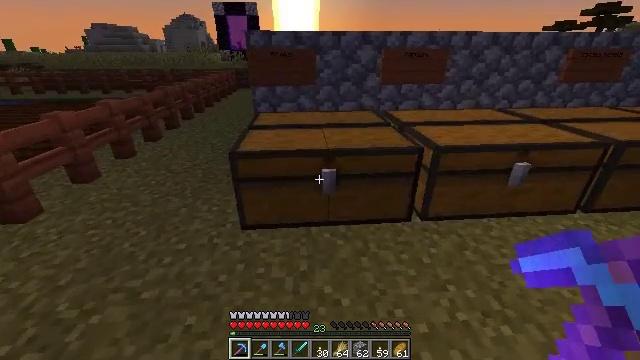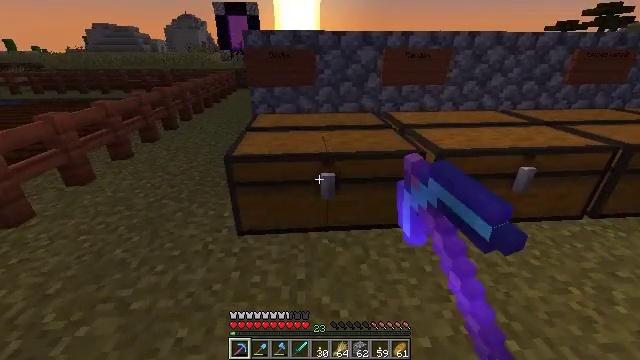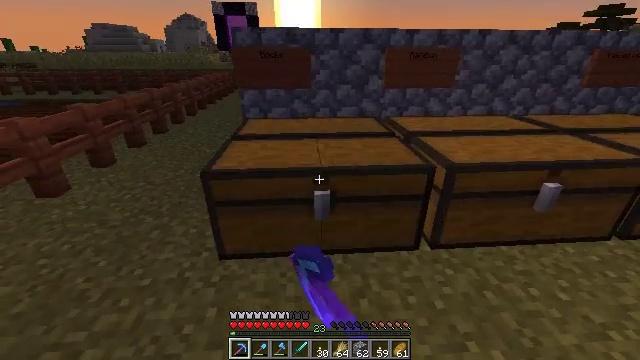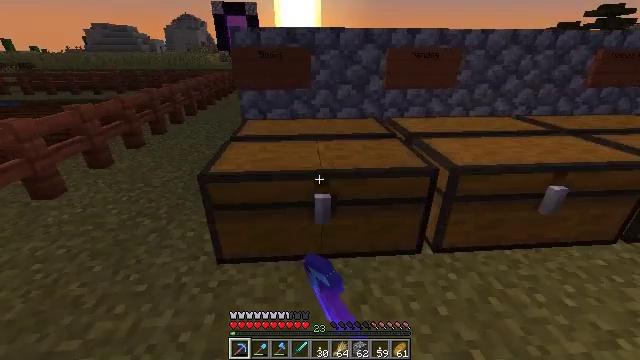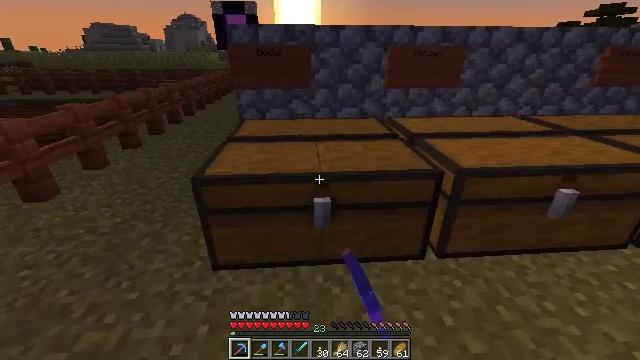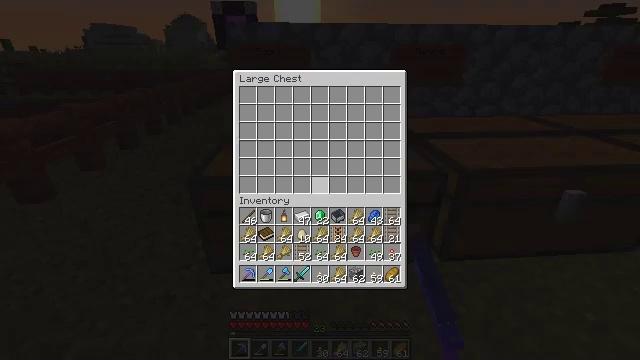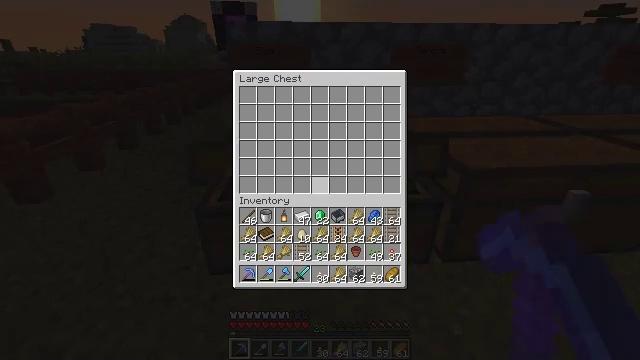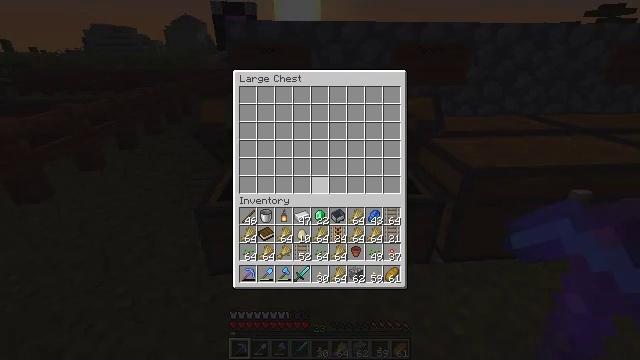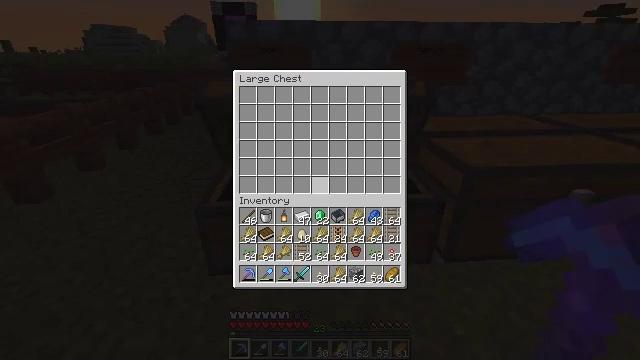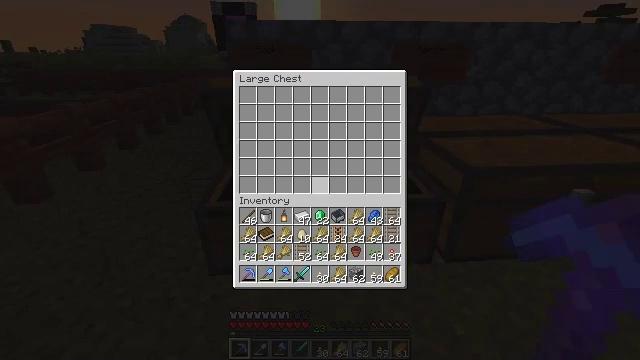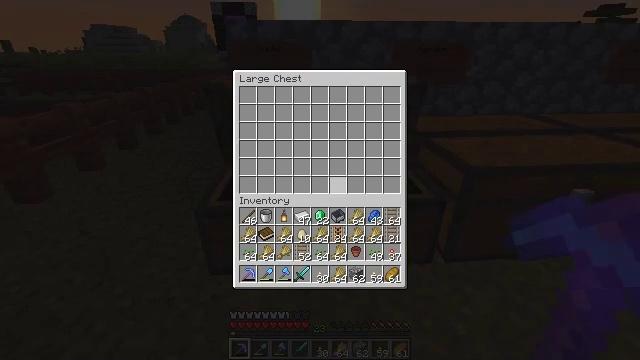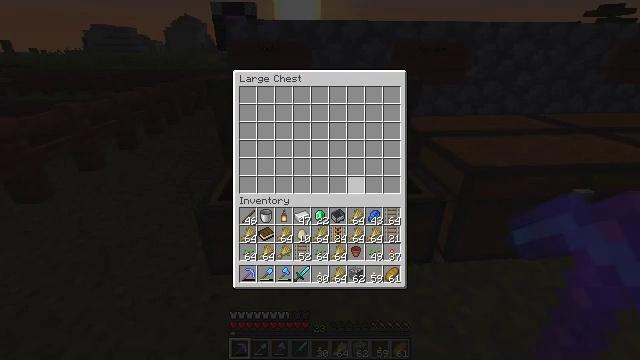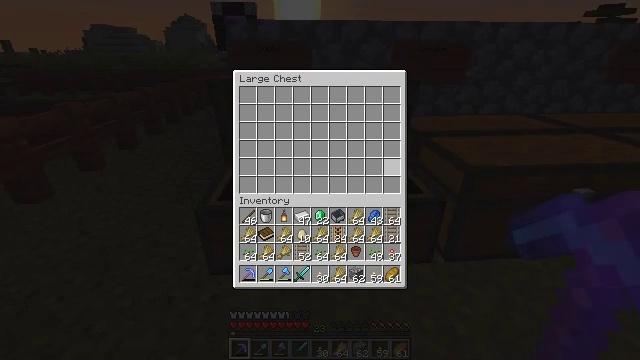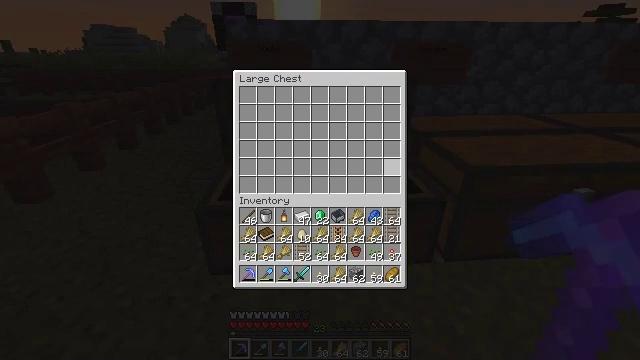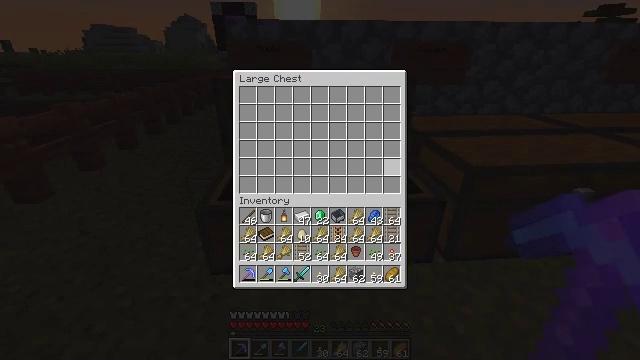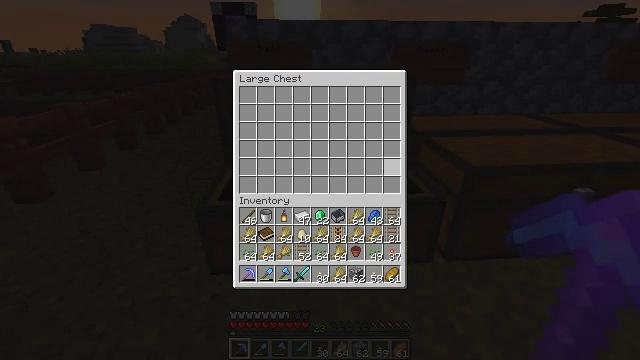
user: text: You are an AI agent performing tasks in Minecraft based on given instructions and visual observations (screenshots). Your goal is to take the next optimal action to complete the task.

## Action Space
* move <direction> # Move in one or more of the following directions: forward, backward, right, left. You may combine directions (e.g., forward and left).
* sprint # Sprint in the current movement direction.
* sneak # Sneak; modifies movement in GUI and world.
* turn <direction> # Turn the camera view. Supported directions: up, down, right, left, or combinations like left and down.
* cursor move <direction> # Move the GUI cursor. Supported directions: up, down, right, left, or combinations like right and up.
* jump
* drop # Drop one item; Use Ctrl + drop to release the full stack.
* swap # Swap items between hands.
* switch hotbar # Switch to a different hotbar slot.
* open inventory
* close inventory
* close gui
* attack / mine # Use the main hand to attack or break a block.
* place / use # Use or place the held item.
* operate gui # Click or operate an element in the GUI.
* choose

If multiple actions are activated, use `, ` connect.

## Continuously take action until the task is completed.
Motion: motion action
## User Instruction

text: Drop a lantern.
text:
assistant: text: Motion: move forward, use / place
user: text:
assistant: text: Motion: move forward, use / place
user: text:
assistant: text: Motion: no_op
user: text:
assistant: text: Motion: no_op
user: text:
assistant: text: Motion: no_op
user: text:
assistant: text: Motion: no_op
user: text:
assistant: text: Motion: no_op
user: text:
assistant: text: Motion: no_op
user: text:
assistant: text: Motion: no_op
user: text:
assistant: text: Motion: cursor move right
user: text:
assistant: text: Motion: cursor move right
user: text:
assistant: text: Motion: cursor move right
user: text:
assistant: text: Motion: cursor move right
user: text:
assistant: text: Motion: no_op
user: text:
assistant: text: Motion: no_op
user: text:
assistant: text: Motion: no_op
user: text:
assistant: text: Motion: cursor move left
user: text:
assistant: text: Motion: no_op
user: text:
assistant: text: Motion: no_op
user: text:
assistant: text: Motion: no_op
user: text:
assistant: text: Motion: no_op
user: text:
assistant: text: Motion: no_op
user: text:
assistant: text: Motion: no_op
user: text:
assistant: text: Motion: no_op
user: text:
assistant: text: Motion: no_op
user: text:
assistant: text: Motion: no_op
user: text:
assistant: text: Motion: no_op
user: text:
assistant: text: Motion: no_op
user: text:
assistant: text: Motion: no_op
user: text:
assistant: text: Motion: no_op